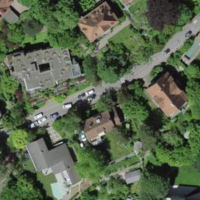
EUNIS habitat code: 55
Species observed at this site:
Pholidoptera griseoaptera
Lemna minor
Aesculus hippocastanum
Leucojum vernum
Lipandra polysperma